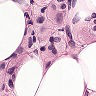
Metastatic tissue present: yes